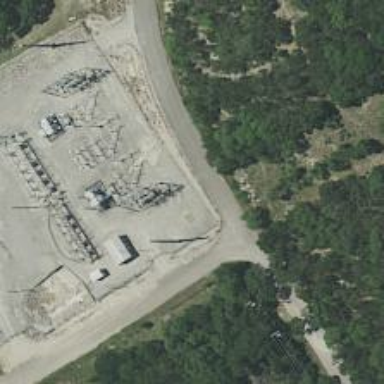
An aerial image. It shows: Power tower.